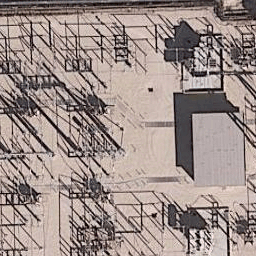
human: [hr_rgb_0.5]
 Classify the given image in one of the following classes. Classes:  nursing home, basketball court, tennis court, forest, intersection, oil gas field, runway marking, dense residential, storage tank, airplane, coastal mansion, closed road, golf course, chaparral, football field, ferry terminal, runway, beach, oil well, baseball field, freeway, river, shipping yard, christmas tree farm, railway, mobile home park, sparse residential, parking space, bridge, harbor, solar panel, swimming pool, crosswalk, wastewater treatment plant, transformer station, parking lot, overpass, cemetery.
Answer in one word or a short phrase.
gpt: transformer station